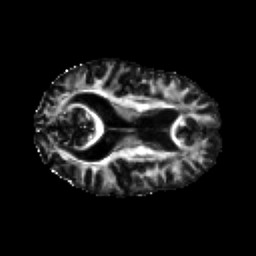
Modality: FA
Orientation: axial
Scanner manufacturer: ge
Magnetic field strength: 3 T
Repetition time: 17 s
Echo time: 0.0864 s